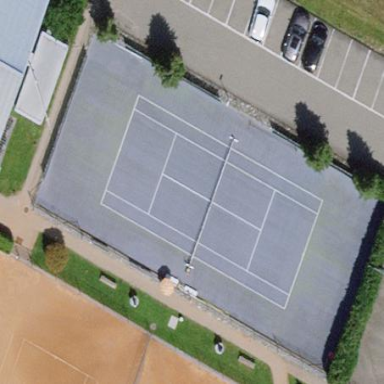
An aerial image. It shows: Tennis court in leisure pitch.